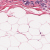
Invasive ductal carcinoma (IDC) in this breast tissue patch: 0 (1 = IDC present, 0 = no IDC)